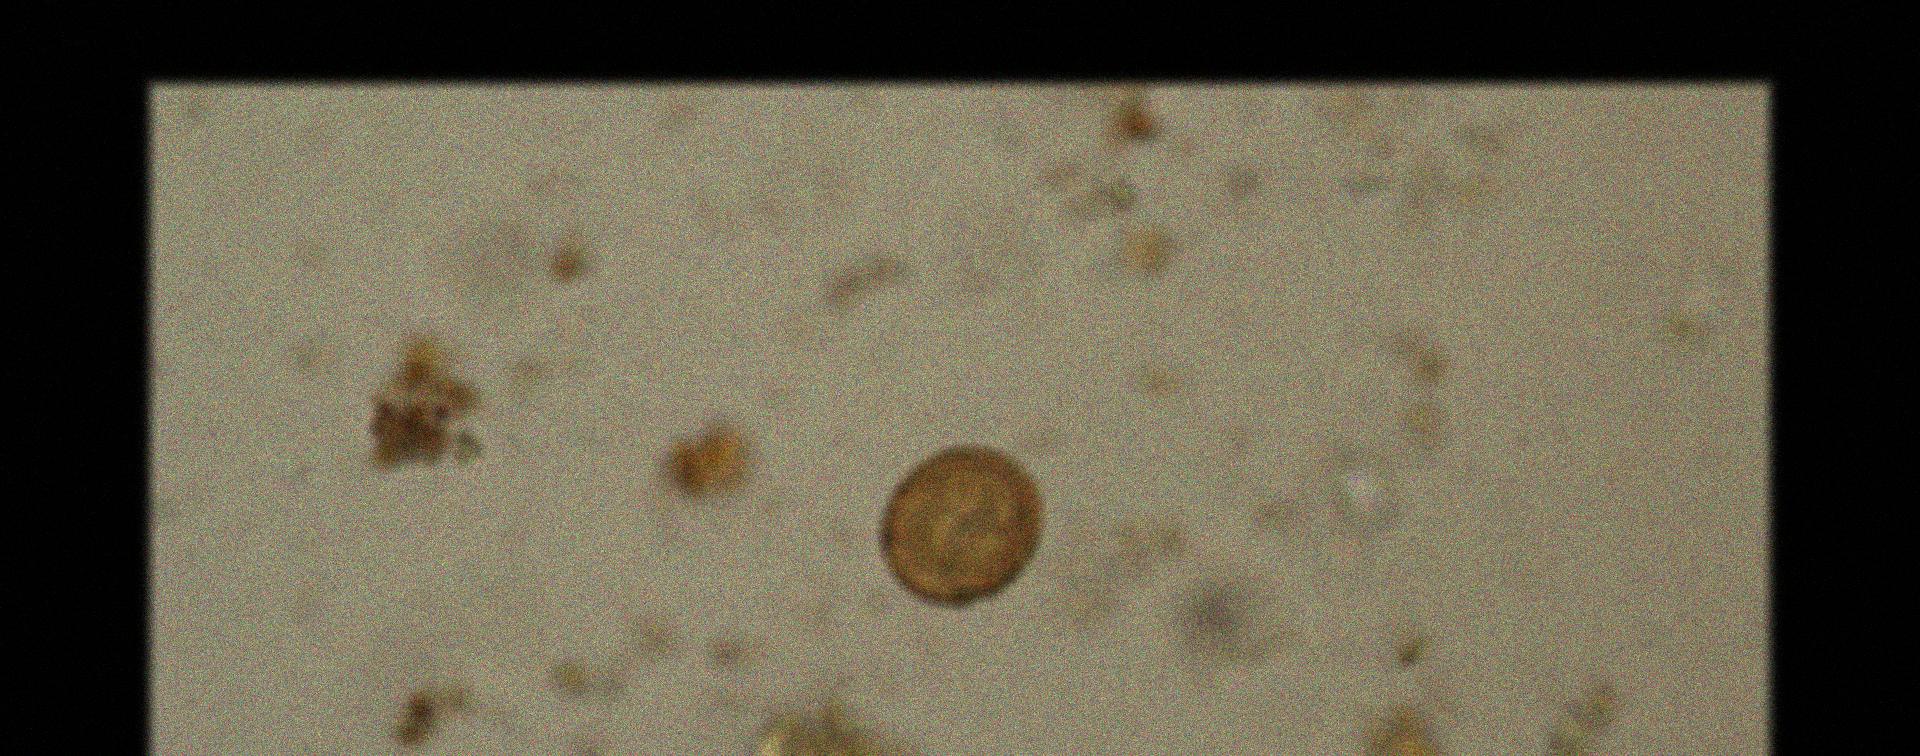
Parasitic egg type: Ascaris lumbricoides